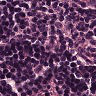
Metastatic tissue present: no